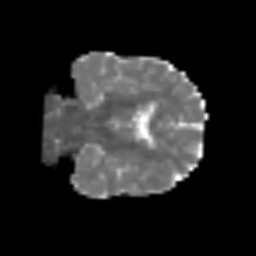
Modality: MD
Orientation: coronal
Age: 78
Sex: male
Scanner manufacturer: siemens
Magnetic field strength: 3 T
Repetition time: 3.2 s
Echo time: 0.081 s